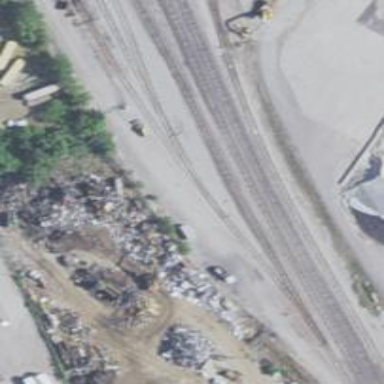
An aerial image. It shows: Railway siding for service.